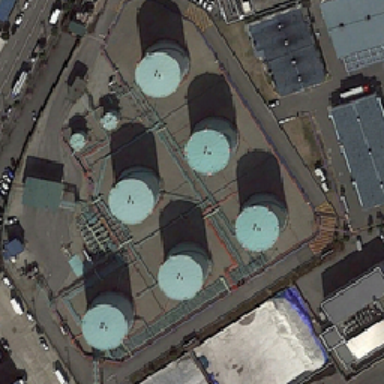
Many oil tankers are on the side of the road .